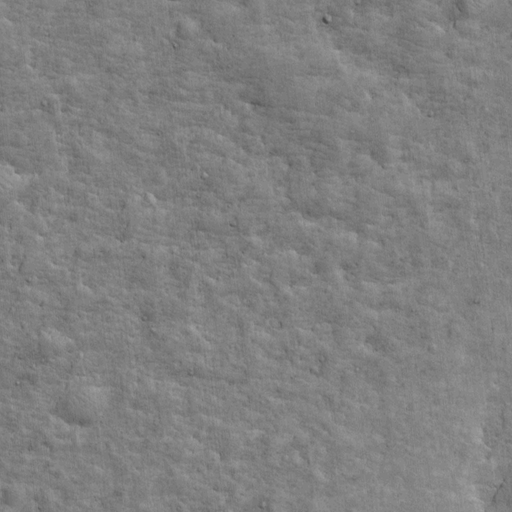
Classes present: Background